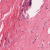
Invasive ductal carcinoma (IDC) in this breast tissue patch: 0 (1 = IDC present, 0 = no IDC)